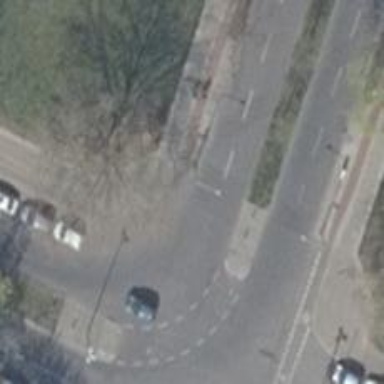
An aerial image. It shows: Footway that serves as traffic island.